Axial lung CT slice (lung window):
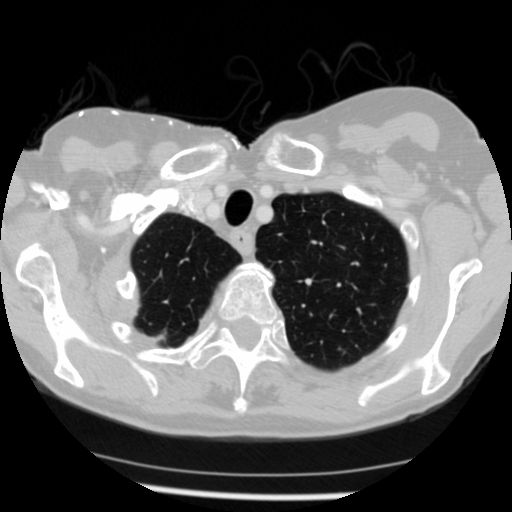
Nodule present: no